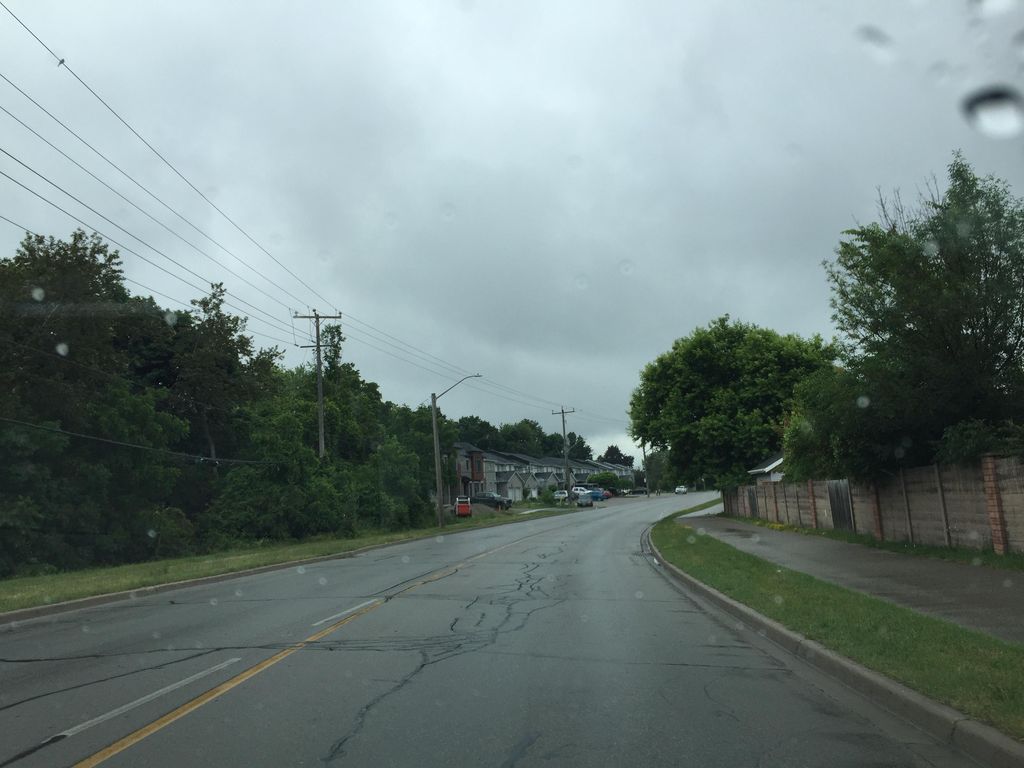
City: kitchener-waterloo